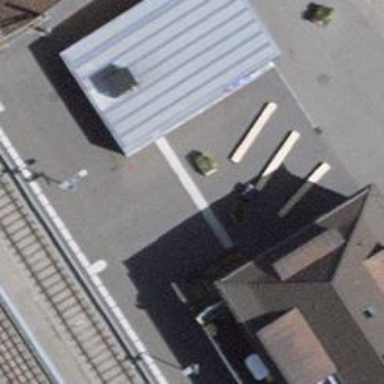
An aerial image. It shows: Kiosk shop.